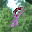
Label: 8